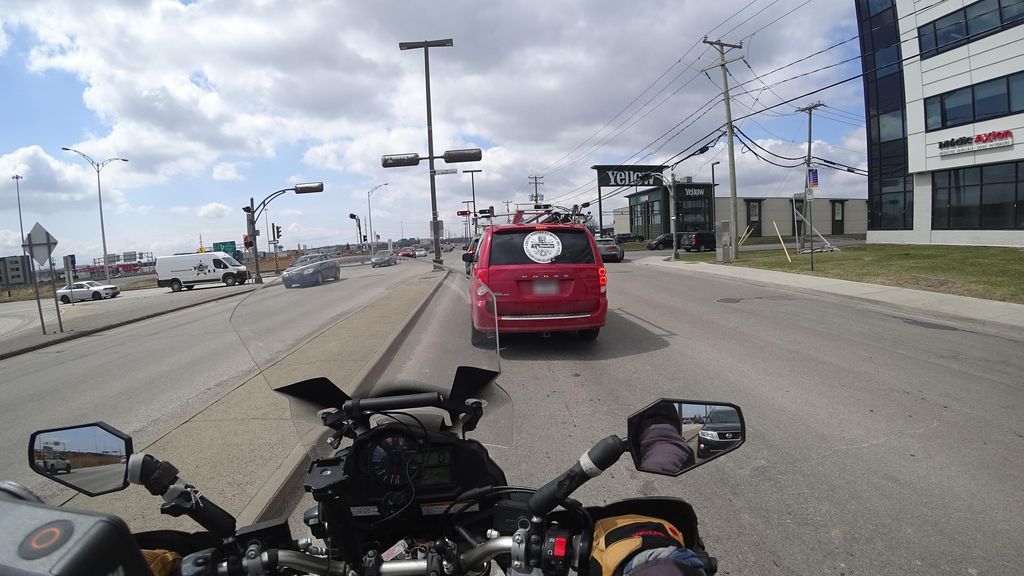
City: quebec_city